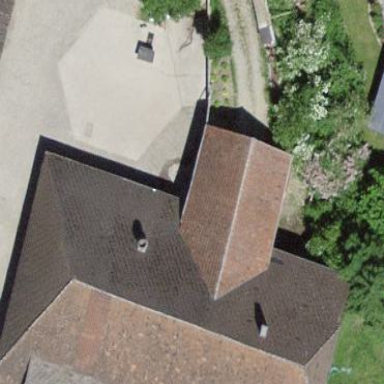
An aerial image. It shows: Farm building.